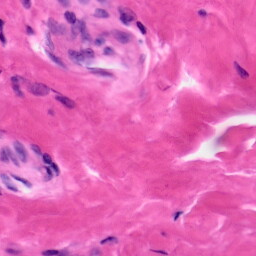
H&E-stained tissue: Skin